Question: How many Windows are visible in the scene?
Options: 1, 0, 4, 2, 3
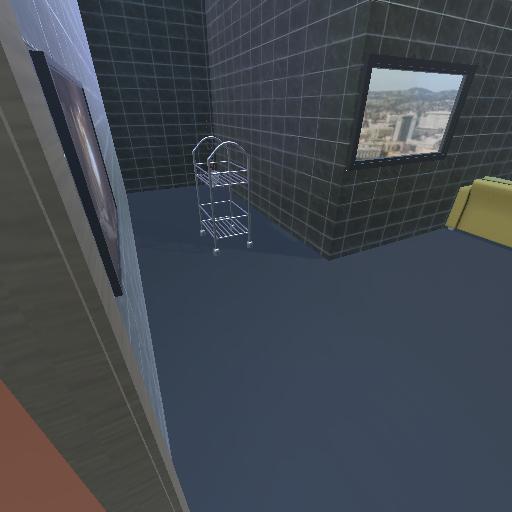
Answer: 1